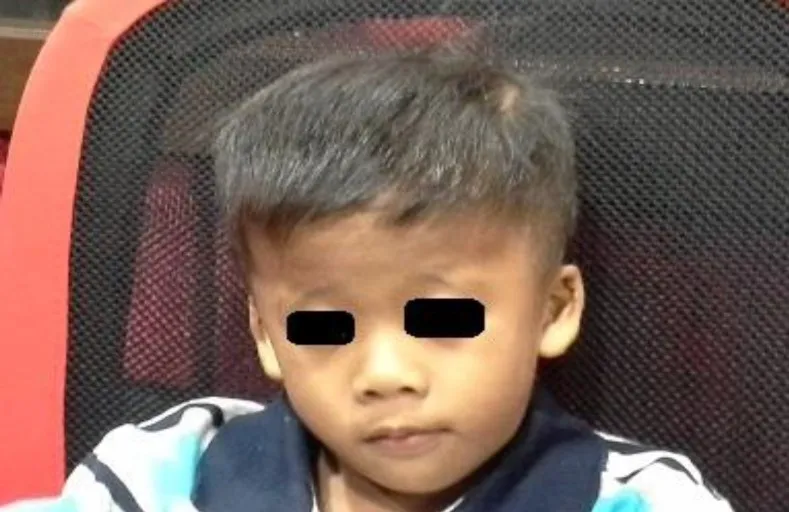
Facial characteristics of the 5-year old Malay boy with Noonan syndrome.
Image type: medical_photograph (oral_photograph)